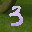
Label: 3